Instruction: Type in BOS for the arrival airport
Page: home
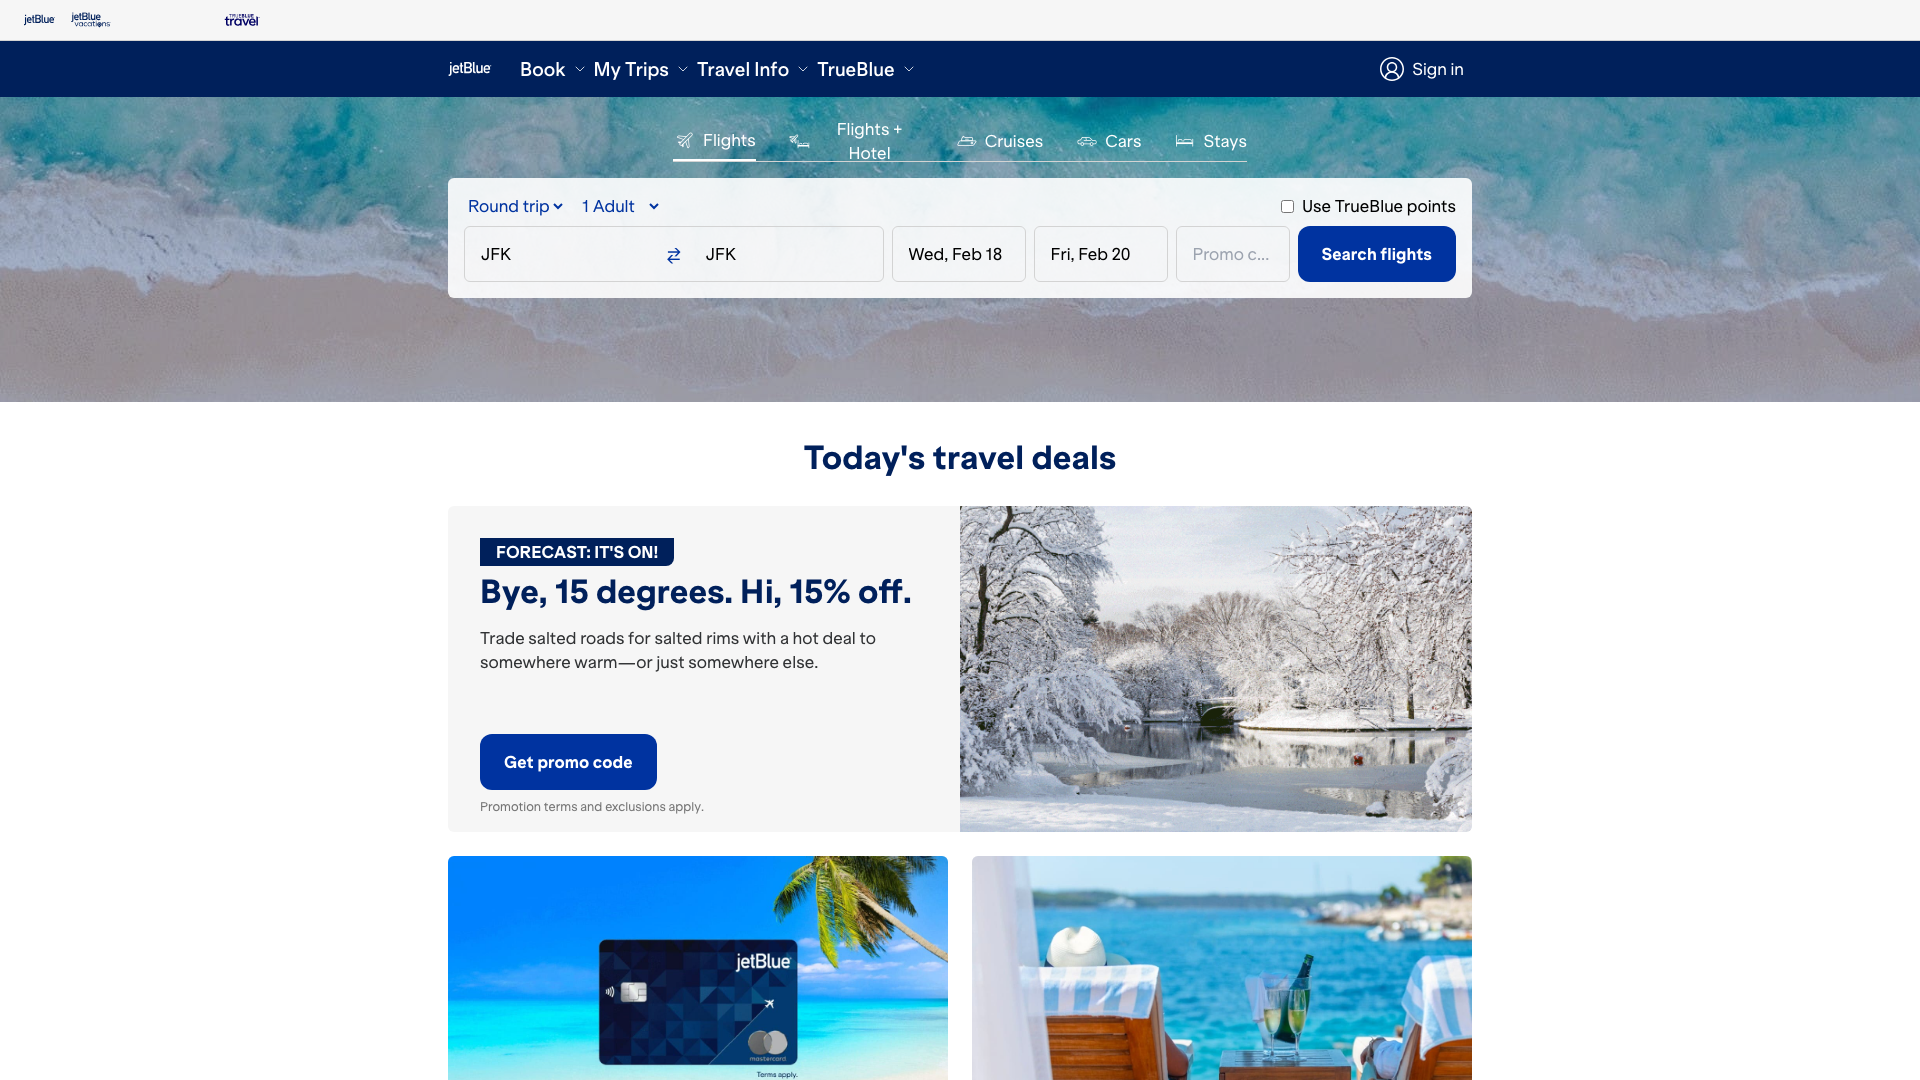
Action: type